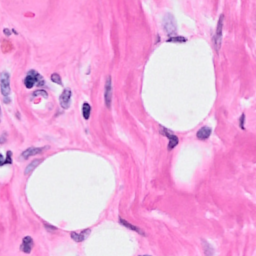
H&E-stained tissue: Breast